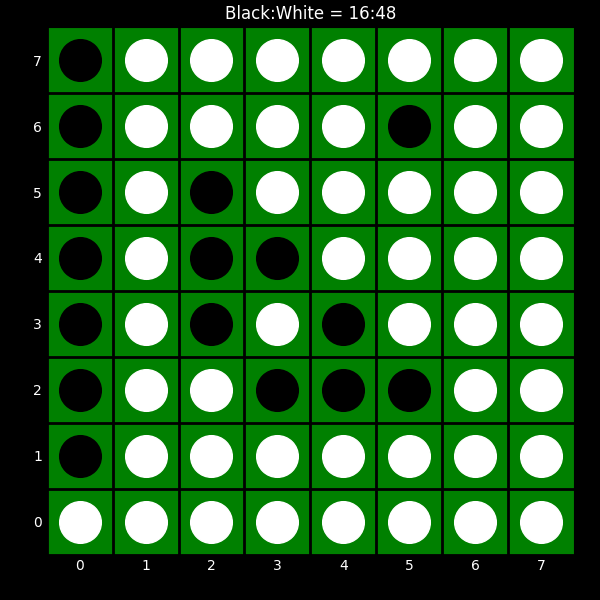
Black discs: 16
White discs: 48